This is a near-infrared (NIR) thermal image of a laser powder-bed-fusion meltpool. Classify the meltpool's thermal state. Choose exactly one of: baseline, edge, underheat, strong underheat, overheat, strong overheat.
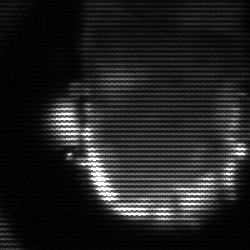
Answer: baseline